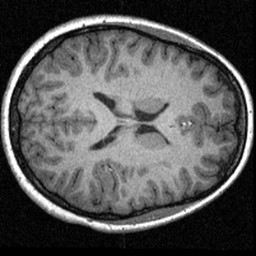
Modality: T1w
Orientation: axial
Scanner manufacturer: siemens
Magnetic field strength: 3 T
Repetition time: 1.57 s
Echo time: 0.00304 s